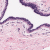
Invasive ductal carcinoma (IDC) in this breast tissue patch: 0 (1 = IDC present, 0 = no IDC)